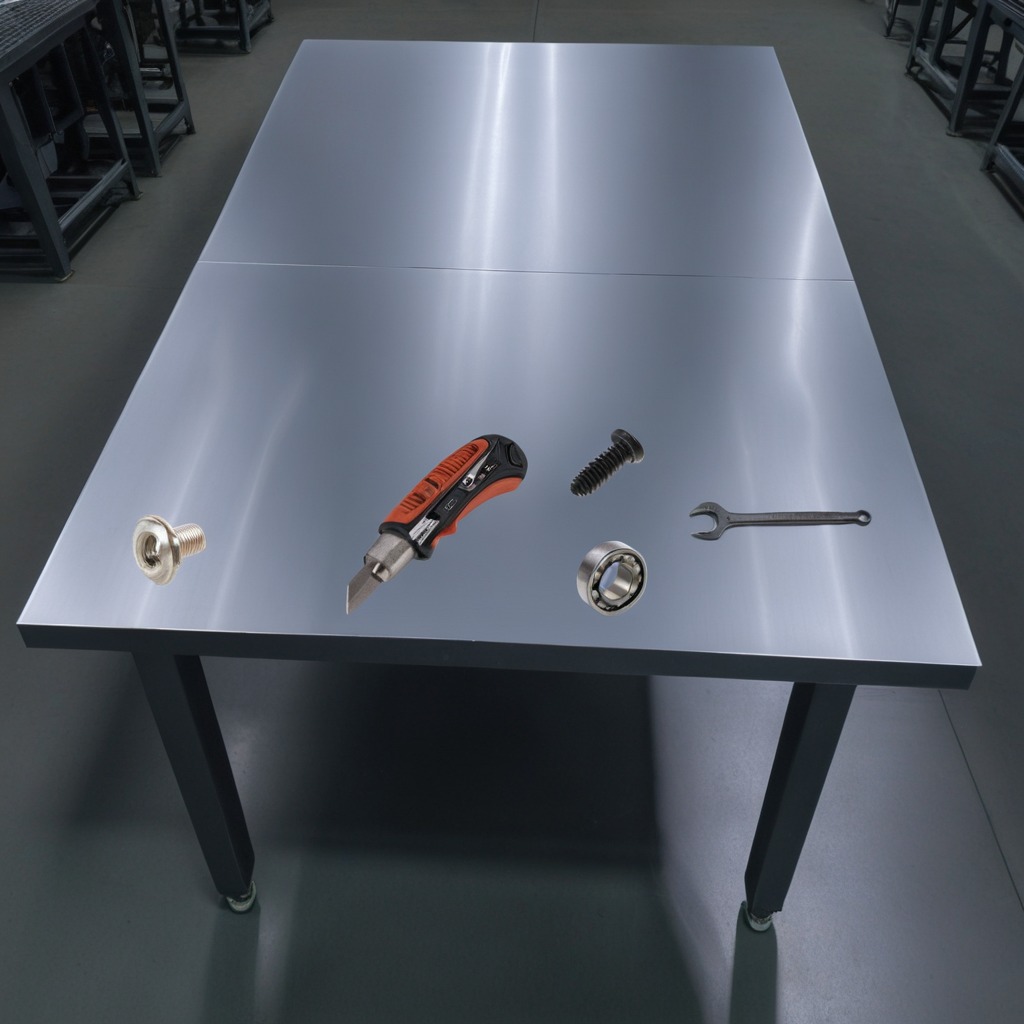
A ball bearing, a utility knife, a machine screw, a coiled metal spring, and a wrench are lying on the tabletop.